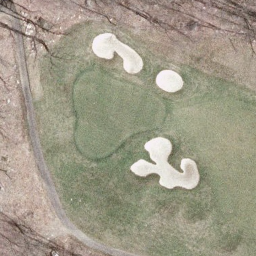
Label: golf course